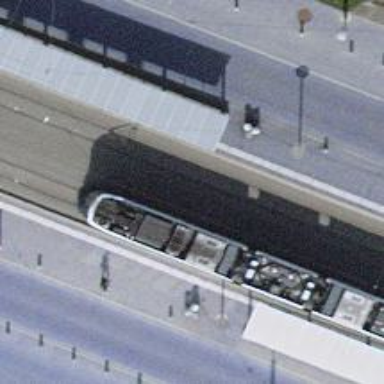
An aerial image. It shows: Tram stop with stop position for public transport.